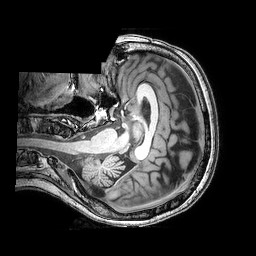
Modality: T1w
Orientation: axial
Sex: female
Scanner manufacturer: philips
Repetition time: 0.008055 s
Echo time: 0.00368 s